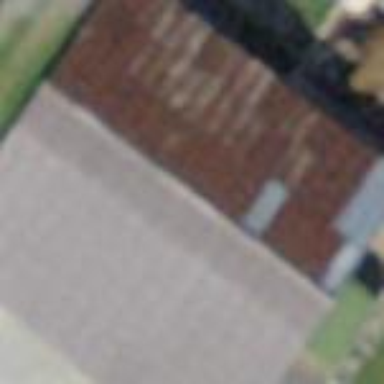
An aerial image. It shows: Rural barn.